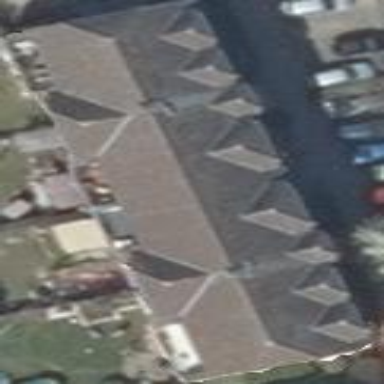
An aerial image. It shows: Half-hipped roof on apartment building.